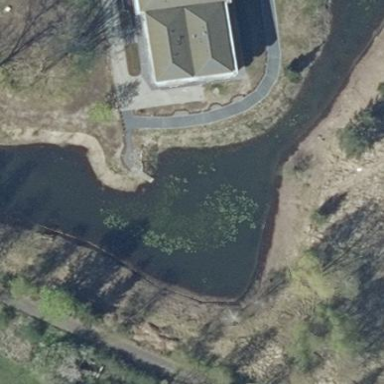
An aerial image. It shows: Serene pond surrounded by nature.